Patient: sex F, age 62
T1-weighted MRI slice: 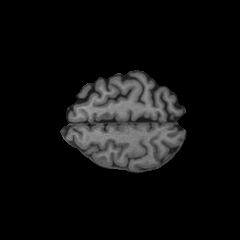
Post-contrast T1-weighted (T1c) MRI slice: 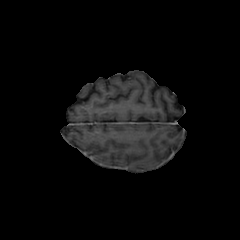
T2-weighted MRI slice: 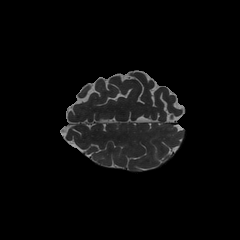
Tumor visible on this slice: no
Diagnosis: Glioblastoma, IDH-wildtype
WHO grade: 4